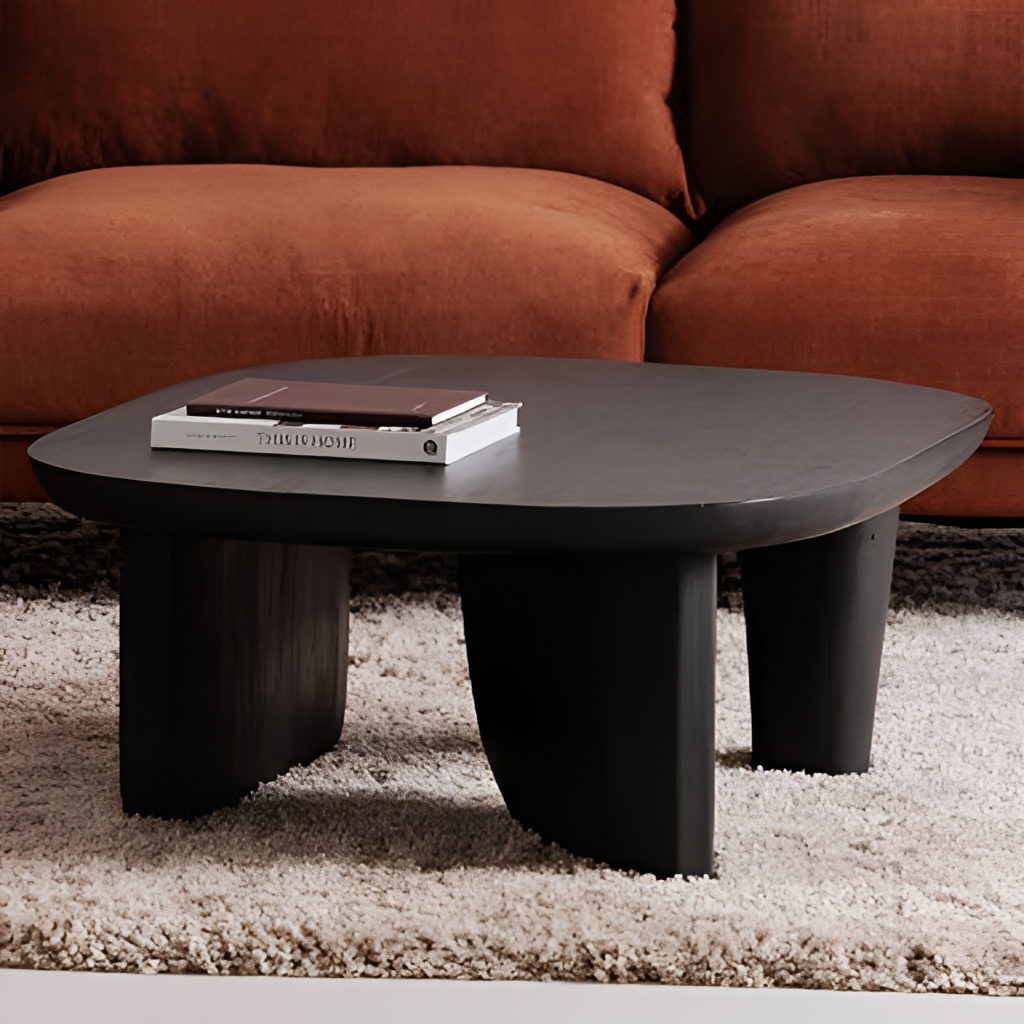
living room, black wood coffee table, fabric wallpaper, with solid pattern, carpet flooring, with textured pattern, modern